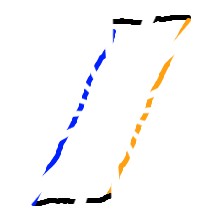
Shape: parallelogram